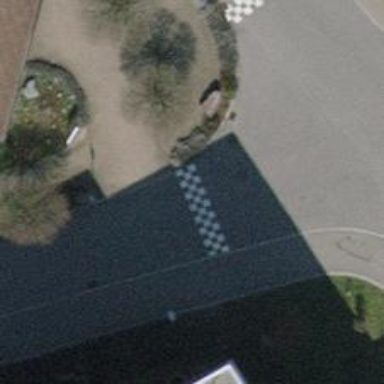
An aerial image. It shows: Table-style traffic calming feature.